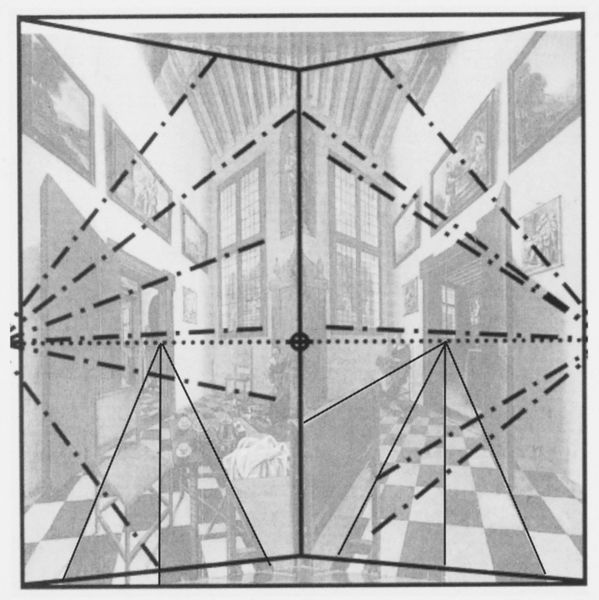
Titel: Die Perspektivische Konstruktion des Perspekivschranks
Künstler: Wienand von Steeg
Institution: Bredius, Museum
Schlagwörter: gemälde, dreieck, komposition, fenster, grau, kariert, raum, schwarz, stuhl, stühle, tisch, tür, weiss, zeichnung, zimmer, haus, schachbrett, schachbrettmuster, wand, architektur, stein, innenraum, niederlande, spiegel, horizontlinie, spiegelung, gitter, boden, decke, bilder, schrank, ansicht, perspektive, türen, fußboden, spiegelbild, studie, grafik, linien, türe, symmetrie, bett, balken, striche, galerie, flucht, fluchtlinien, fotografie, wände, schwarzweiss, fliesen, kacheln, untersuchung, geometrisch, fluchtpunkt, durchsichtig, konstruktion, zentrum, dreiecke, geometrie, raster, gallerie, winkel, blickachse, prisma, linine, teilen, mitt, analyse, fluchtpunkte, blickpunkt, stühl, ansich, kompositionsskizze, kaheln, stidie